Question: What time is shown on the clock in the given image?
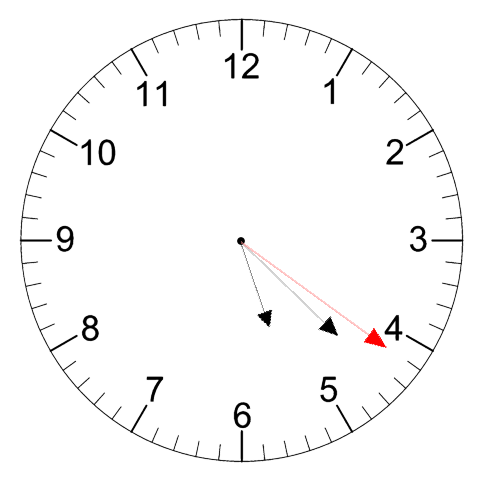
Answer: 05:22:21